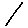
Label: line